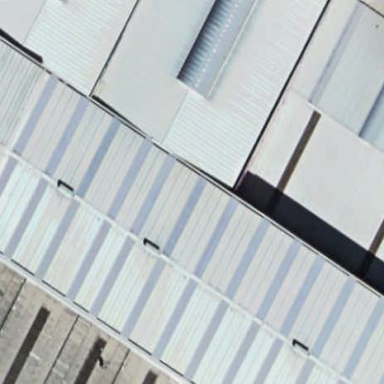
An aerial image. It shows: Warehouse building.